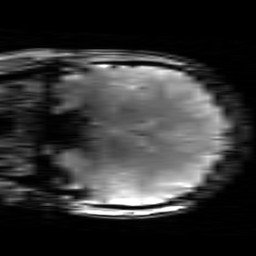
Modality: T2starw
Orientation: coronal
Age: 22
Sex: female
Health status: healthy
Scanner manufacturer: siemens
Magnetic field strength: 3 T
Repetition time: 0.7 s
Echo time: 0.02 s